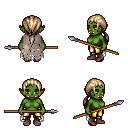
a pixel art fantasy rpg character, female body template, orc, green skin, gray tattered cape, gold greaves, white blonde ponytail hairstyle, maroon shoes, spear, four views (front, back, left, right), 2x2 character sprite sheet, small pixel art, hard edges, no anti-aliasing